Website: bh-photo
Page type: address-validator
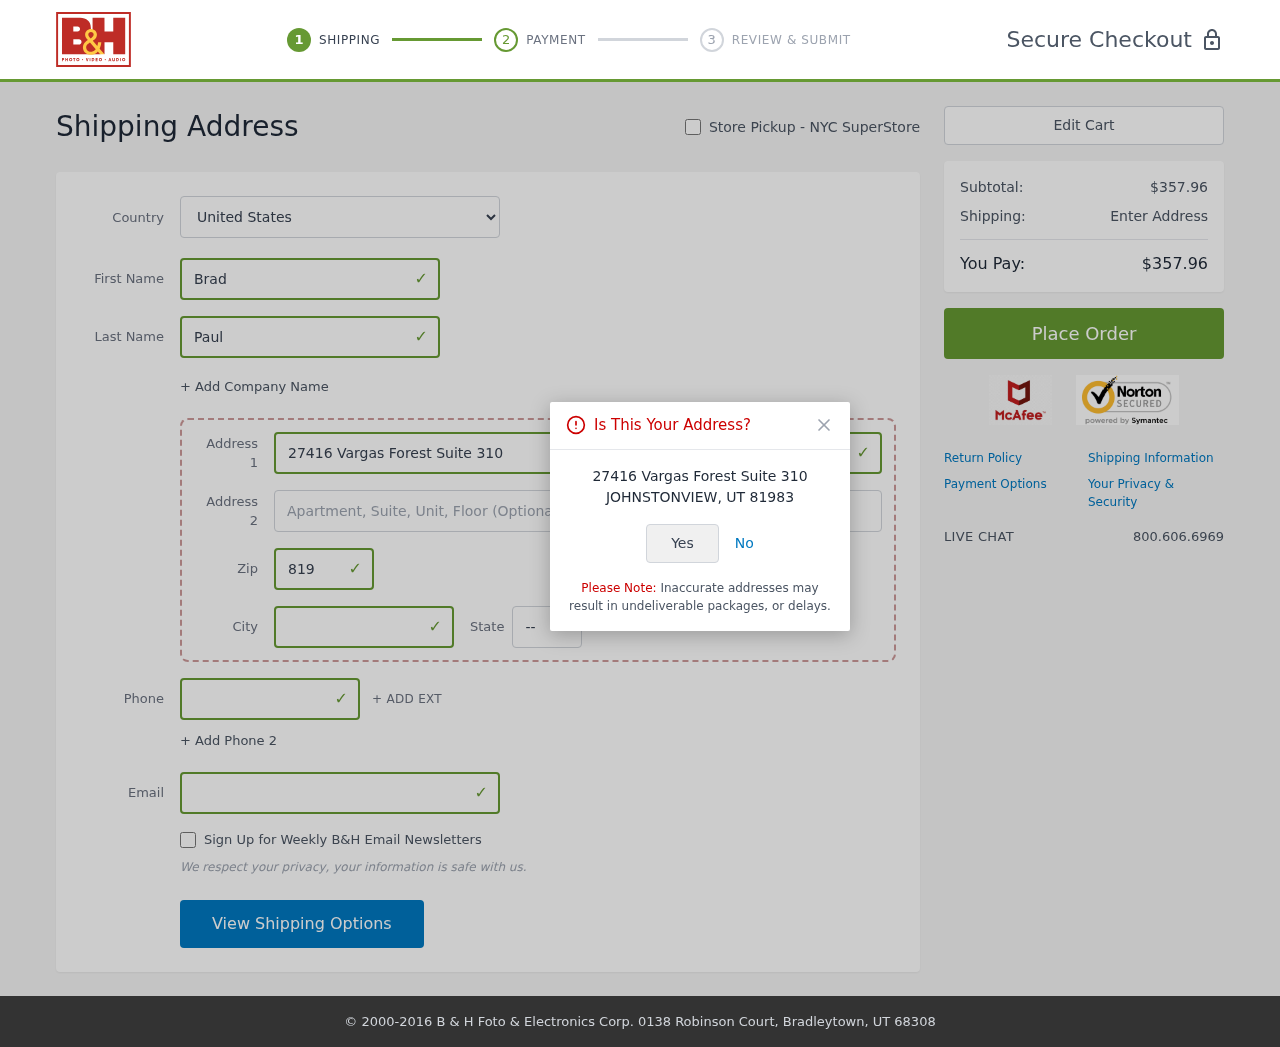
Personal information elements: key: PII_CITY
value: Johnstonview
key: PII_COUNTRY
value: United States
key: PII_EMAIL
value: brad_paul@gmail.com
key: PII_FIRSTNAME
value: Brad
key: PII_LASTNAME
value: Paul
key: PII_PHONE
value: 2783377131
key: PII_POSTCODE
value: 81983
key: PII_STATE_ABBR
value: UT
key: PII_STREET
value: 27416 Vargas Forest Suite 310
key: PII_CITY_CONFIRM
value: JOHNSTONVIEW
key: PII_POSTCODE_FULL
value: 81983
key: PII_POSTCODE_NUMERIC
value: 81983
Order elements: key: ORDER_SUBTOTAL
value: $357.96
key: ORDER_TOTAL
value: $357.96